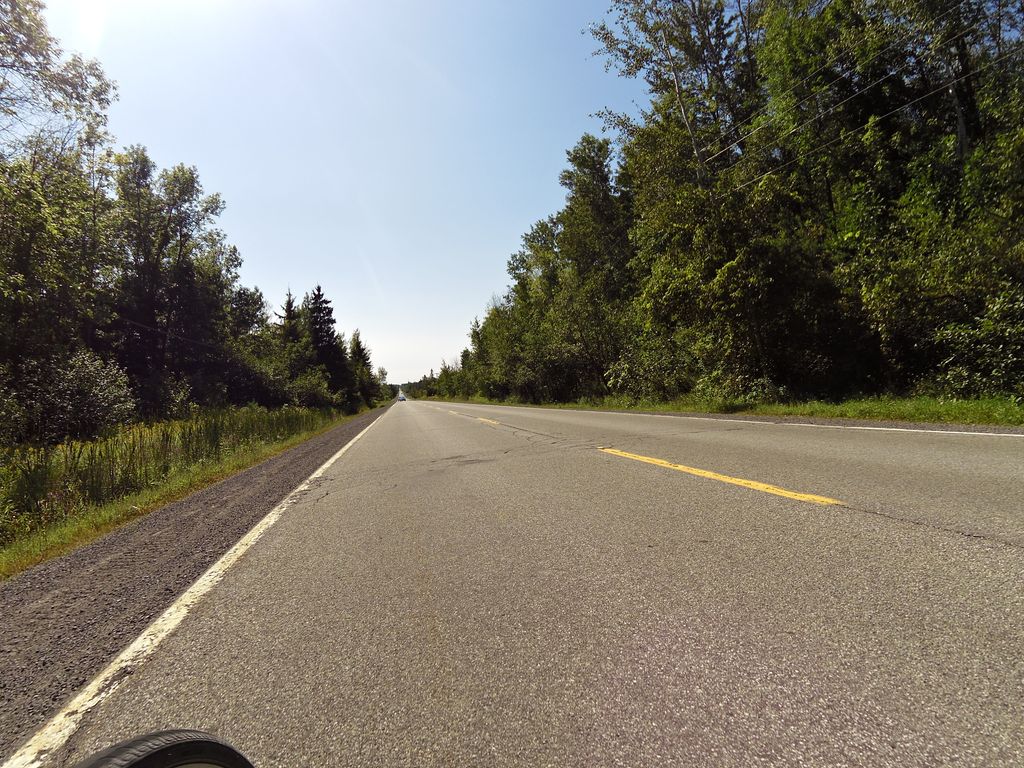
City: ottawa-gatineau